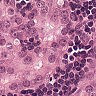
Metastatic tissue present: yes